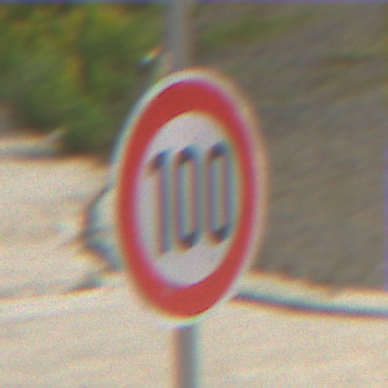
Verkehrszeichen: Geschwindigkeit100
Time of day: MorningAfternoon
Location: Outdoor (Suburban)
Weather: PartlyCloudy
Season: NotSpecified
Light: Natural